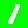
Digit: 1